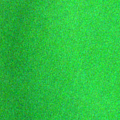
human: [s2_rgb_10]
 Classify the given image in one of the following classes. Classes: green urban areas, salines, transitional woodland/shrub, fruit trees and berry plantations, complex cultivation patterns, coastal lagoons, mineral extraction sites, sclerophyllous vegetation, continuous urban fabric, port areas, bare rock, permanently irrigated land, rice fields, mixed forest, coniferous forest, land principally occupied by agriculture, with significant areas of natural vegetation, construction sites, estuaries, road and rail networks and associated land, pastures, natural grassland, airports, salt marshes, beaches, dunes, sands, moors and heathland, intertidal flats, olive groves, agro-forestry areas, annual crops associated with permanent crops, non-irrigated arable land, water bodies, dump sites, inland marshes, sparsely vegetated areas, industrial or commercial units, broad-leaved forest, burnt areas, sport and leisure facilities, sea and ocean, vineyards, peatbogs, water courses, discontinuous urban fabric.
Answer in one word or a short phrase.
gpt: coastal lagoons